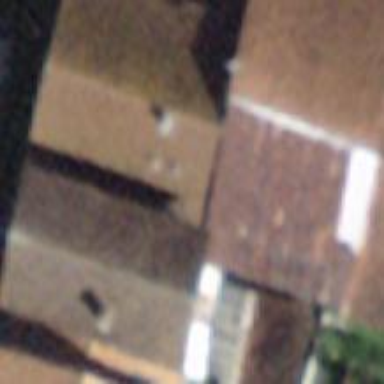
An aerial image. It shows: Part of building.